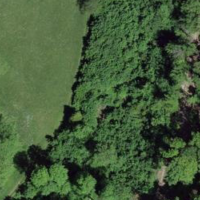
EUNIS habitat code: 41
Species observed at this site:
Tussilago farfara